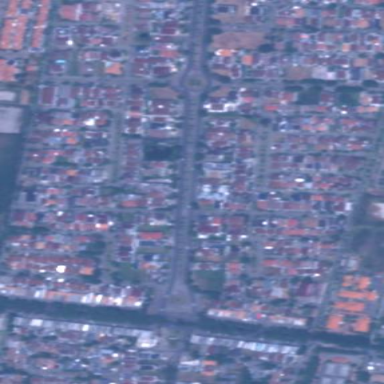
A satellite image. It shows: Residential area.